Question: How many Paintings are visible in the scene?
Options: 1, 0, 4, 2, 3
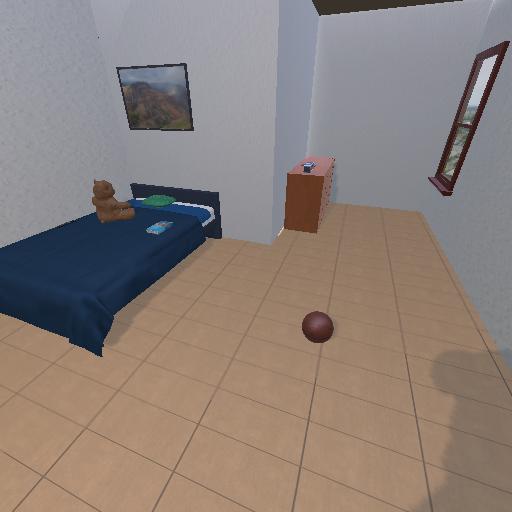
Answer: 1